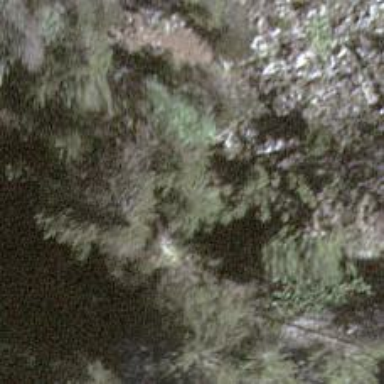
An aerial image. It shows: Ravine in nature.